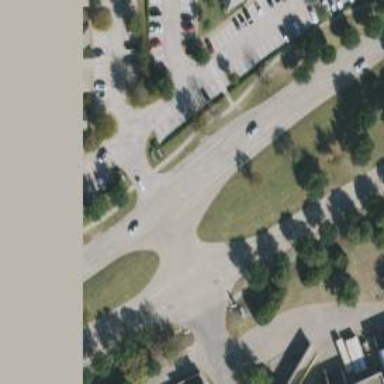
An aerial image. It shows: Secondary road with separate sidewalk.